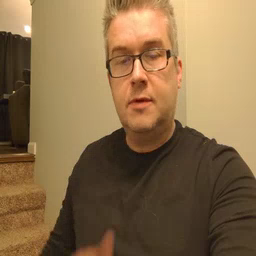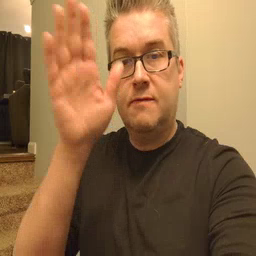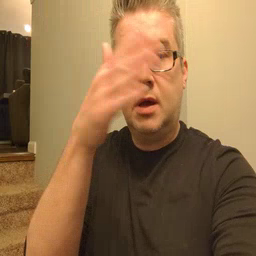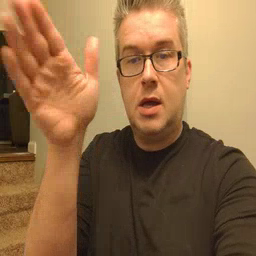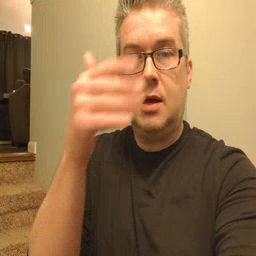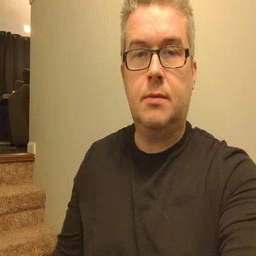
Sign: flag